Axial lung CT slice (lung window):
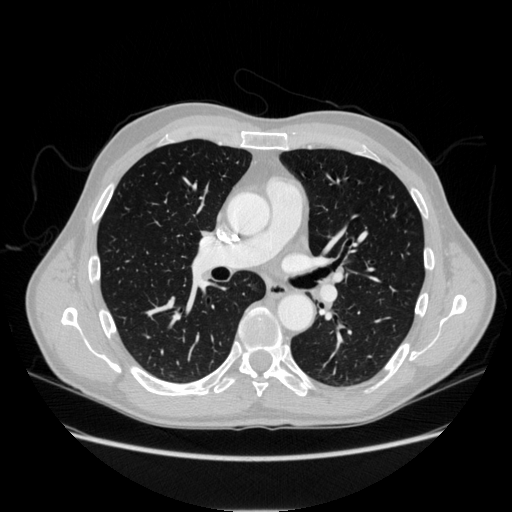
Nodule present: no